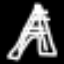
Label: The Eiffel Tower